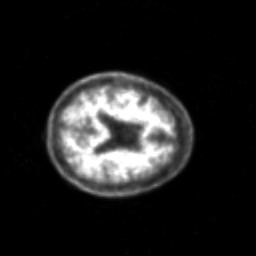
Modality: PET
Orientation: axial
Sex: male
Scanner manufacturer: siemens